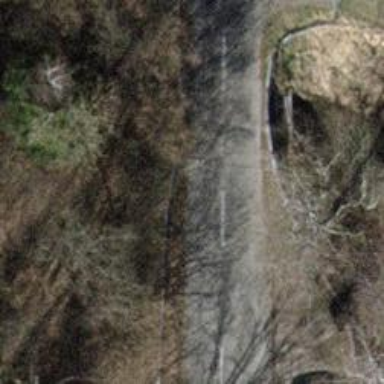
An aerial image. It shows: Asphalt tertiary road on bridge.